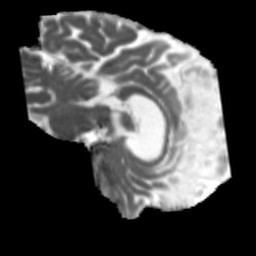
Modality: MD
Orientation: sagittal
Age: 42
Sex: male
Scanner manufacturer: siemens
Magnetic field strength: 3 T
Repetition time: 5.47 s
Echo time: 0.0854 s